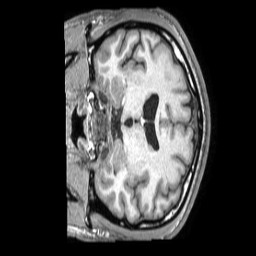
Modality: T1w
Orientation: coronal
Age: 20
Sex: male
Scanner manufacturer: philips
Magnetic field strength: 1.5 T
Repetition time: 0.007134 s
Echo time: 0.003223 s